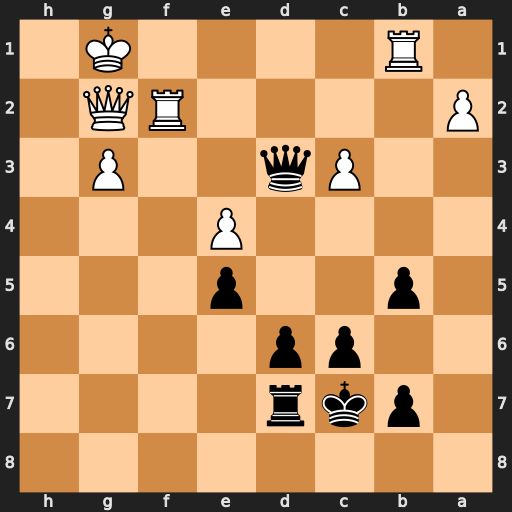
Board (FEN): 8/1pkr4/2pp4/1p2p3/4P3/2Pq2P1/P4RQ1/1R4K1
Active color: b
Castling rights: -
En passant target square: -
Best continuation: Qxb1+ Rf1 Qd3